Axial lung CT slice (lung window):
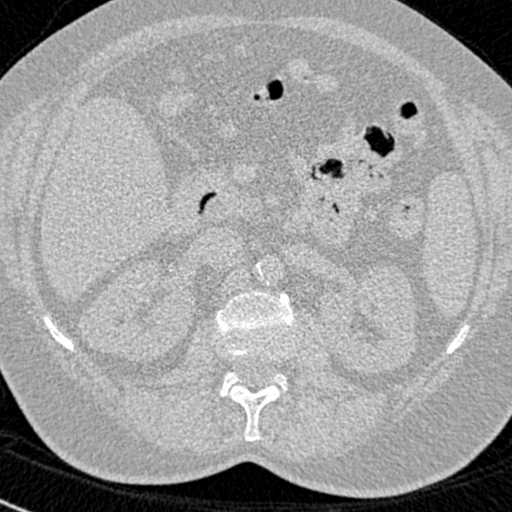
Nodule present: no